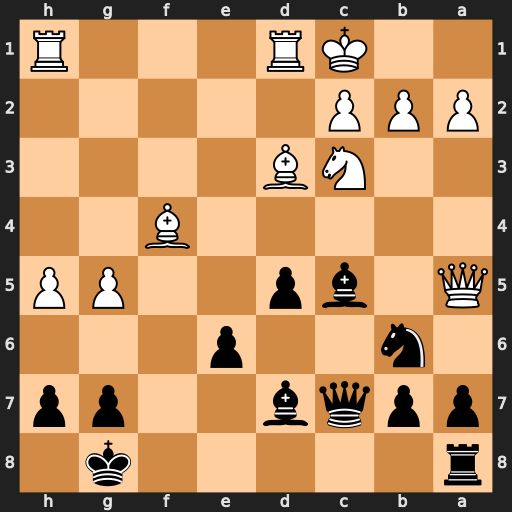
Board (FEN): r5k1/ppqb2pp/1n2p3/Q1bp2PP/5B2/2NB4/PPP5/2KR3R
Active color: b
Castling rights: -
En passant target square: -
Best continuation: Qxf4+ Kb1 Bb4